A time-domain waveform of one vibration snapshot from a rolling-element bearing is shown. What is the most likely bearing condition (normal, inner_race, outer_race, ball)?
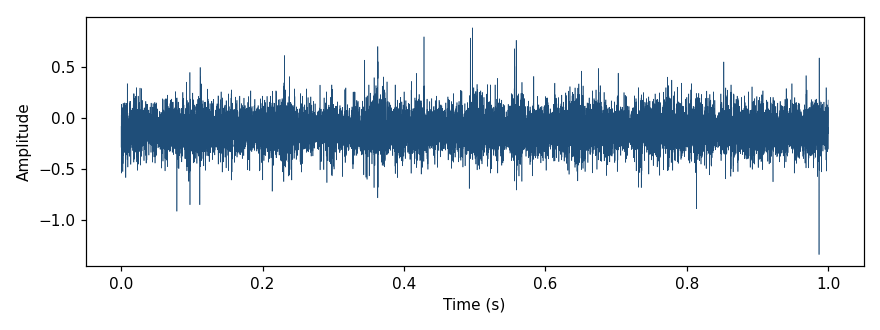
Answer: inner_race